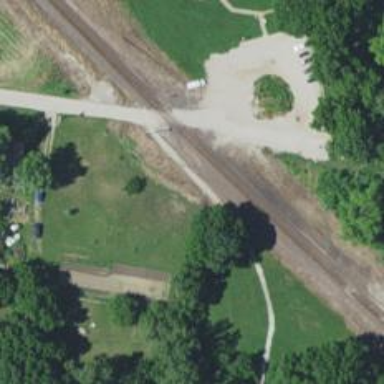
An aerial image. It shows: Railway level crossing.